Question: '''
<FrameLayout
android:id="@+id/FrameLayout02"
android:layout_height="fill_parent"
android:layout_width="fill_parent"
>
<TabHost android:id="@+id/tabhost"
android:layout_width="fill_parent"
android:layout_height="fill_parent">
<TabWidget android:id="@android:id/tabs"
android:layout_width="fill_parent"
android:layout_height="fill_parent"
/>
<FrameLayout android:id="@android:id/tabcontent"
android:layout_width="fill_parent"
android:layout_height="fill_parent"
android:paddingTop="62px">
<EditText
android:id="@+id/VisualPane"
android:layout_width="fill_parent"
android:layout_height="fill_parent"
/>
<EditText
android:id="@+id/HTMLPane"
android:layout_width="fill_parent"
android:layout_height="fill_parent"
/>
</FrameLayout>
</TabHost>
</FrameLayout>
'''
How Can I decrease this distance?

I have tried to change the attribute
'''
android:paddingTop="62px"
'''
But it is useless.
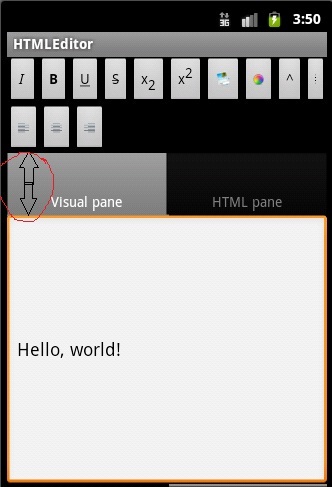
Answer: Try to set the 'android:layout_height = "wrap_content"' instead of '"fill_parent"'
Then you can play with the paddingTop value also :)